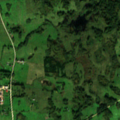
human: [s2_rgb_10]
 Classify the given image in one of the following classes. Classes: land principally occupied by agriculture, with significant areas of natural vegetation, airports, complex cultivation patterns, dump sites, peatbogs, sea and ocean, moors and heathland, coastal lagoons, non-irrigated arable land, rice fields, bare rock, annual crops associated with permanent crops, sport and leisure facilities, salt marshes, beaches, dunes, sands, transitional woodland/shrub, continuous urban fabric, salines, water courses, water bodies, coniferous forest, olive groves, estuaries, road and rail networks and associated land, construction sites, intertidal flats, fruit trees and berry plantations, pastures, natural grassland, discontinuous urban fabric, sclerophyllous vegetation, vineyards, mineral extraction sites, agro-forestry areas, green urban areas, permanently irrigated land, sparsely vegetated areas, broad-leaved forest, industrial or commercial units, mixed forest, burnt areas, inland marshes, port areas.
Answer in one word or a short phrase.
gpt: non-irrigated arable land, pastures, complex cultivation patterns, land principally occupied by agriculture, with significant areas of natural vegetation, broad-leaved forest